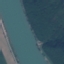
Land use / land cover: River